Aerial crown-view tile of a tropical tree (Barro Colorado Island, Panama), acquired 20250414:
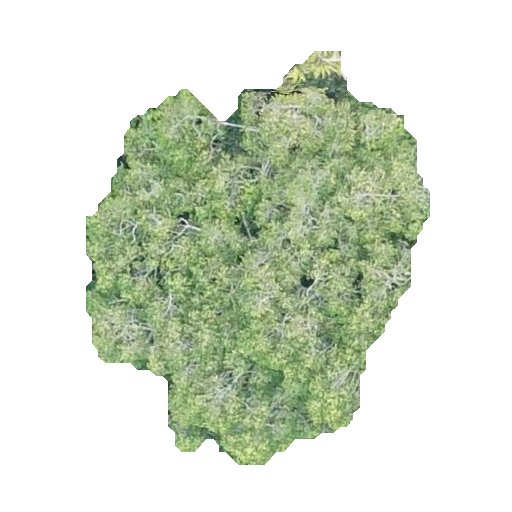
Species: Guatteria lucens
GBIF accepted scientific name: Guatteria lucens
Crown area: 143.282 m²